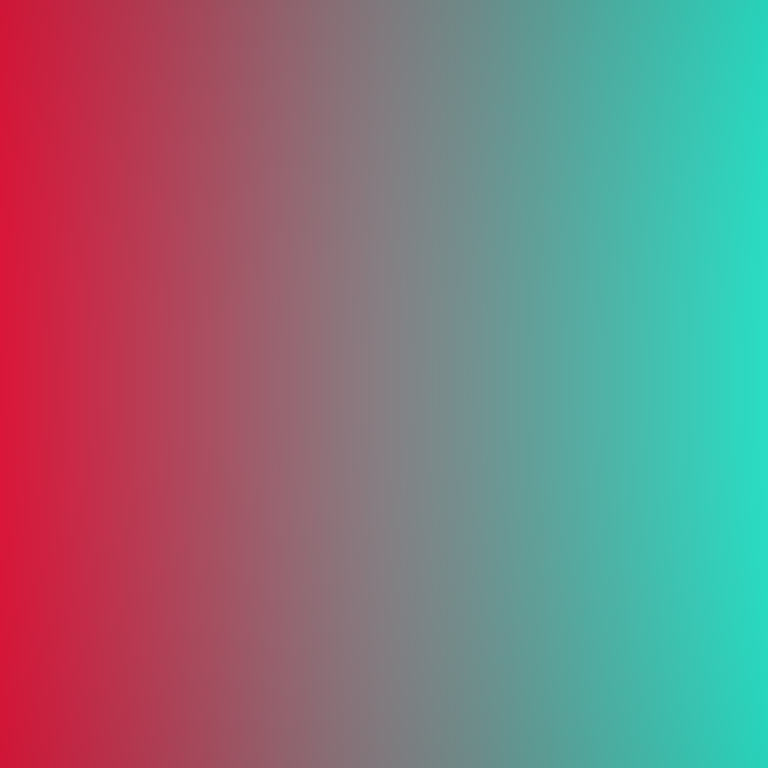
Abstract light effect, smooth gradient from deep red to bright teal, calm atmosphere, soft blend, no room, no furniture, no objects.